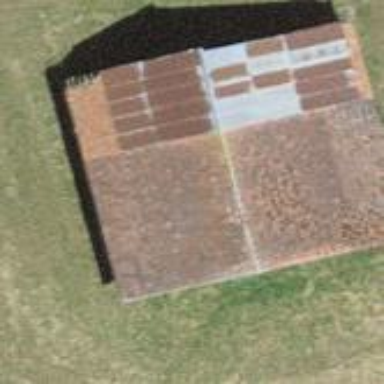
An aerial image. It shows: Rural barn.